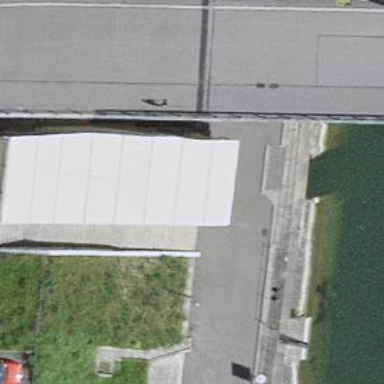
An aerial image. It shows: Concrete steps.